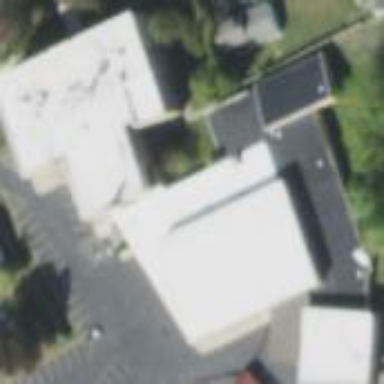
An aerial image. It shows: School building.